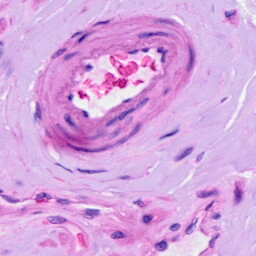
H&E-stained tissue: Ovarian